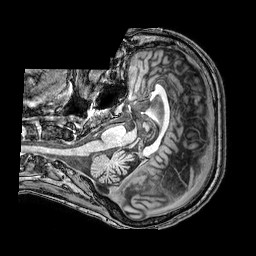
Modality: T1w
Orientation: axial
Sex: male
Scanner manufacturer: philips
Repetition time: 0.00828 s
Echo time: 0.0038 s